Question: When I create a TreeView Control, insert several items, then I use TVM_SELECTITEM to select an default item. But this item is not highlighted by blue color. Later, if I use mouse or keyboard to select an item, it will be highlighted.
So how to make the default item being highlighted?
This is the function and parameters I used:
'''
SendMessage(hTreeView, TVM_SELECTITEM, TVGN_CARET, (LPARAM)hItem);
'''
---
I just found I just need to set focus on TreeView control and it works.
But how do I have a gray highlight on the item even when TreeView lose the focus, when users select some options, like the following picture:

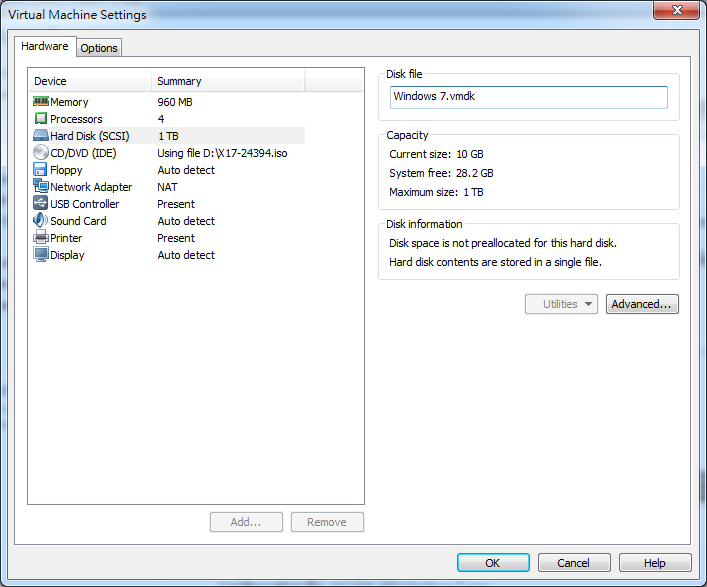
Answer: Since you figured out the answer to your original question, I'll answer your second:
> I just found I just need to set focus on TreeView control and it
works.But how do I have a gray highlight on the item even when TreeView lose
the focus, when users select some options, like the following picture:
Give your TreeView control the 'TVS_SHOWSELALWAYS' window style. (Incidentally, the screenshot you show uses a ListView control, not a TreeView control. ListView controls have an equivalent 'LVS_SHOWSELALWAYS' style.)